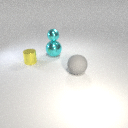
small yellow metal cylinder to the left of large cyan metal sphere